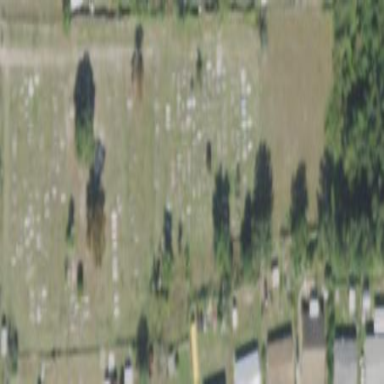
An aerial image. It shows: Cemetery.